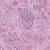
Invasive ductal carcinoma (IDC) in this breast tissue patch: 1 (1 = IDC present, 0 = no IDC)